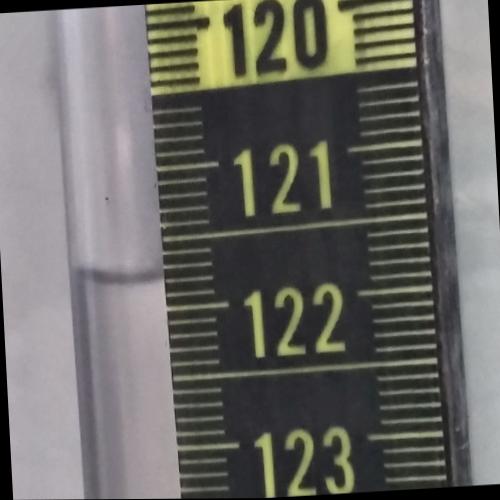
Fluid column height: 121.8 cm